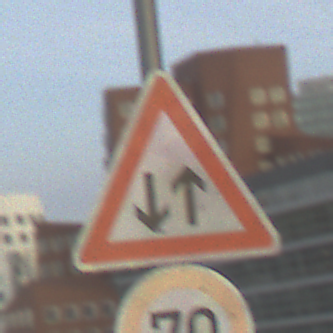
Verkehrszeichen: Gegenverkehr
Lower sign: Geschwindigkeit70
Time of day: SunriseSunset
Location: Outdoor (Urban)
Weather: PartlyCloudy
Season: NotSpecified
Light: Natural